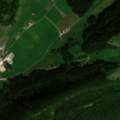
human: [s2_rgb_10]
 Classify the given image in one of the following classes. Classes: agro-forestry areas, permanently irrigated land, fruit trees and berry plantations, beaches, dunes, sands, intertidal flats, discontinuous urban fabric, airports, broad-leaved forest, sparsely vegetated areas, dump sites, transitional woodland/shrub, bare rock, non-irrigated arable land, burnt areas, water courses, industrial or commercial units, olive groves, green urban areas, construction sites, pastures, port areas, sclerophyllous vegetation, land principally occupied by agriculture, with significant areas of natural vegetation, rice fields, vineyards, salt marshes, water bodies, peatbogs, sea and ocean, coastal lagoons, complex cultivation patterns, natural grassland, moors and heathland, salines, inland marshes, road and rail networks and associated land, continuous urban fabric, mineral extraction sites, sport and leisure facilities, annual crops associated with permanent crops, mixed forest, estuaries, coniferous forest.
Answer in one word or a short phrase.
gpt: pastures, broad-leaved forest, coniferous forest